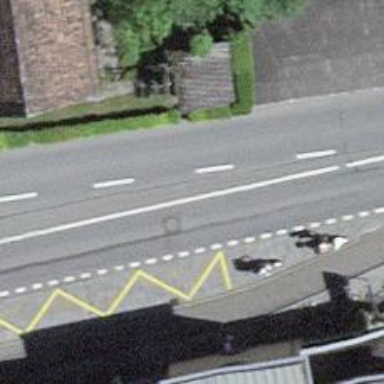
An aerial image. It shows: Bus stop with stop position for public transport.